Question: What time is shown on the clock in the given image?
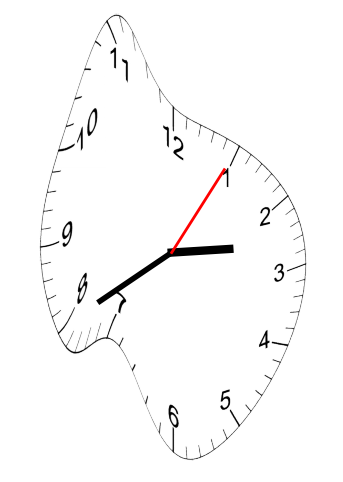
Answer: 02:40:05